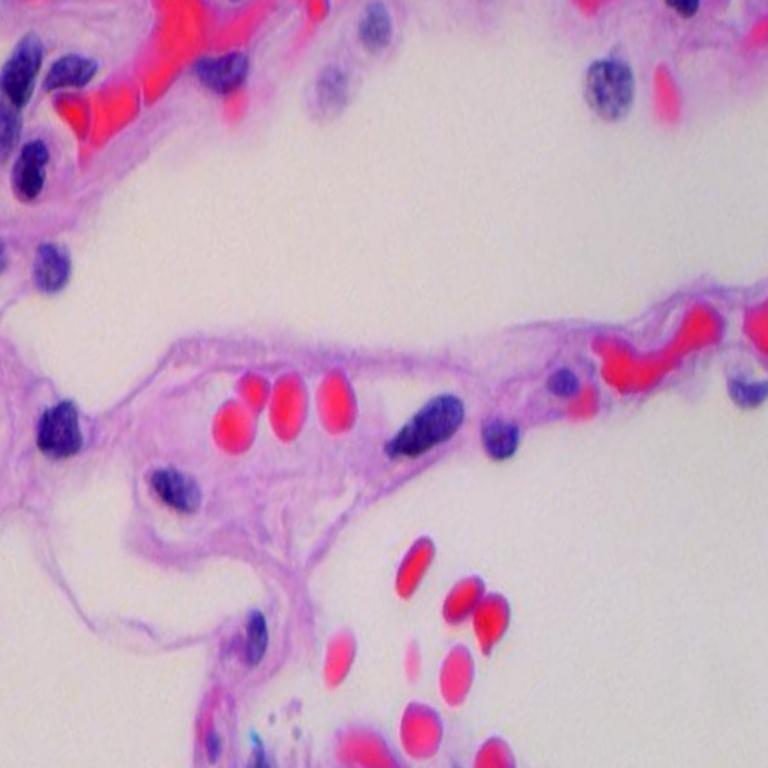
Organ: lung
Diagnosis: benign